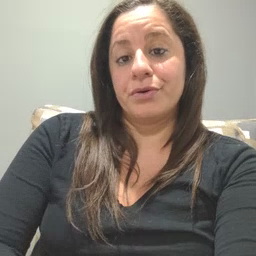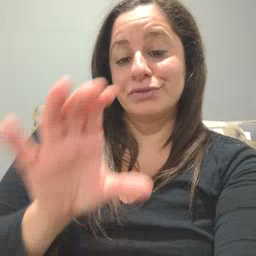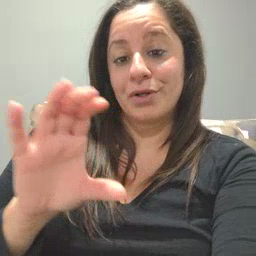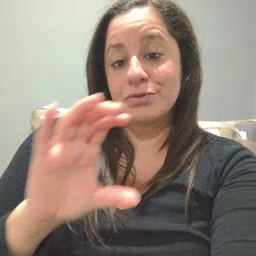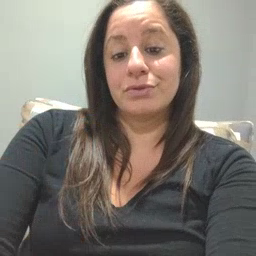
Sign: chocolate